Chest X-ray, PA view. Patient: 61 years old, sex F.
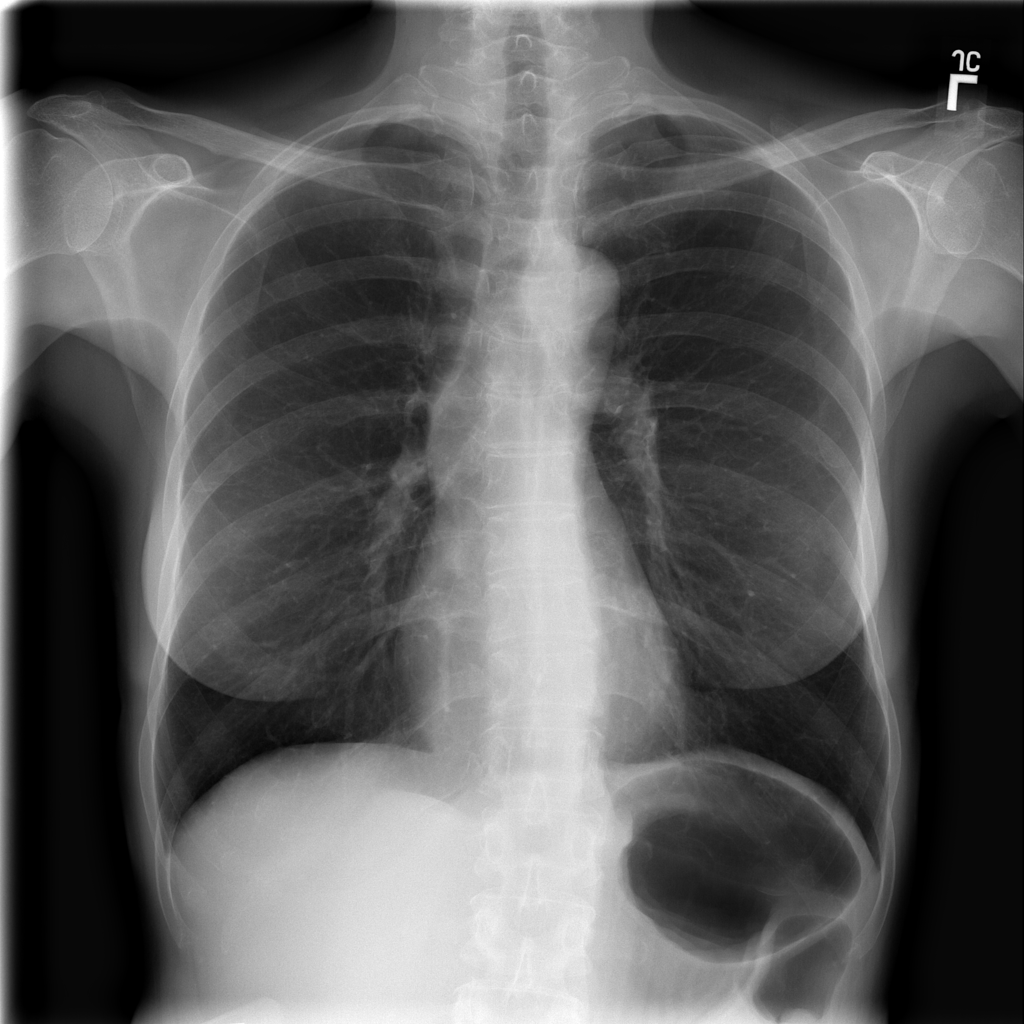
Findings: No Finding